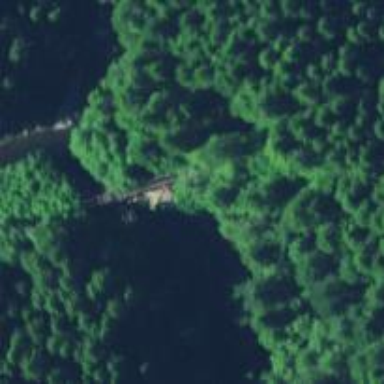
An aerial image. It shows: Disused railway bridge.